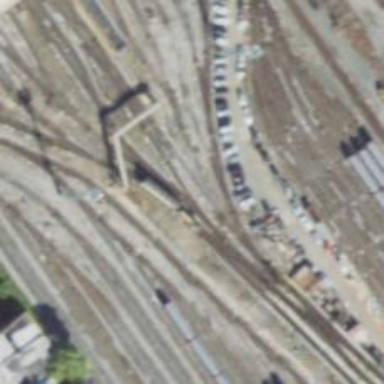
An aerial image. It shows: Railway service station.